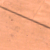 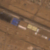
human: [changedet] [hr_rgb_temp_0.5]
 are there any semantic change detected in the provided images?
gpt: An industrial area appeared next to the street.